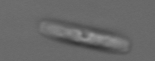
Label: pennate